Field crop: maize
Growth stage: 2
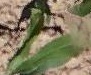
Species: maize